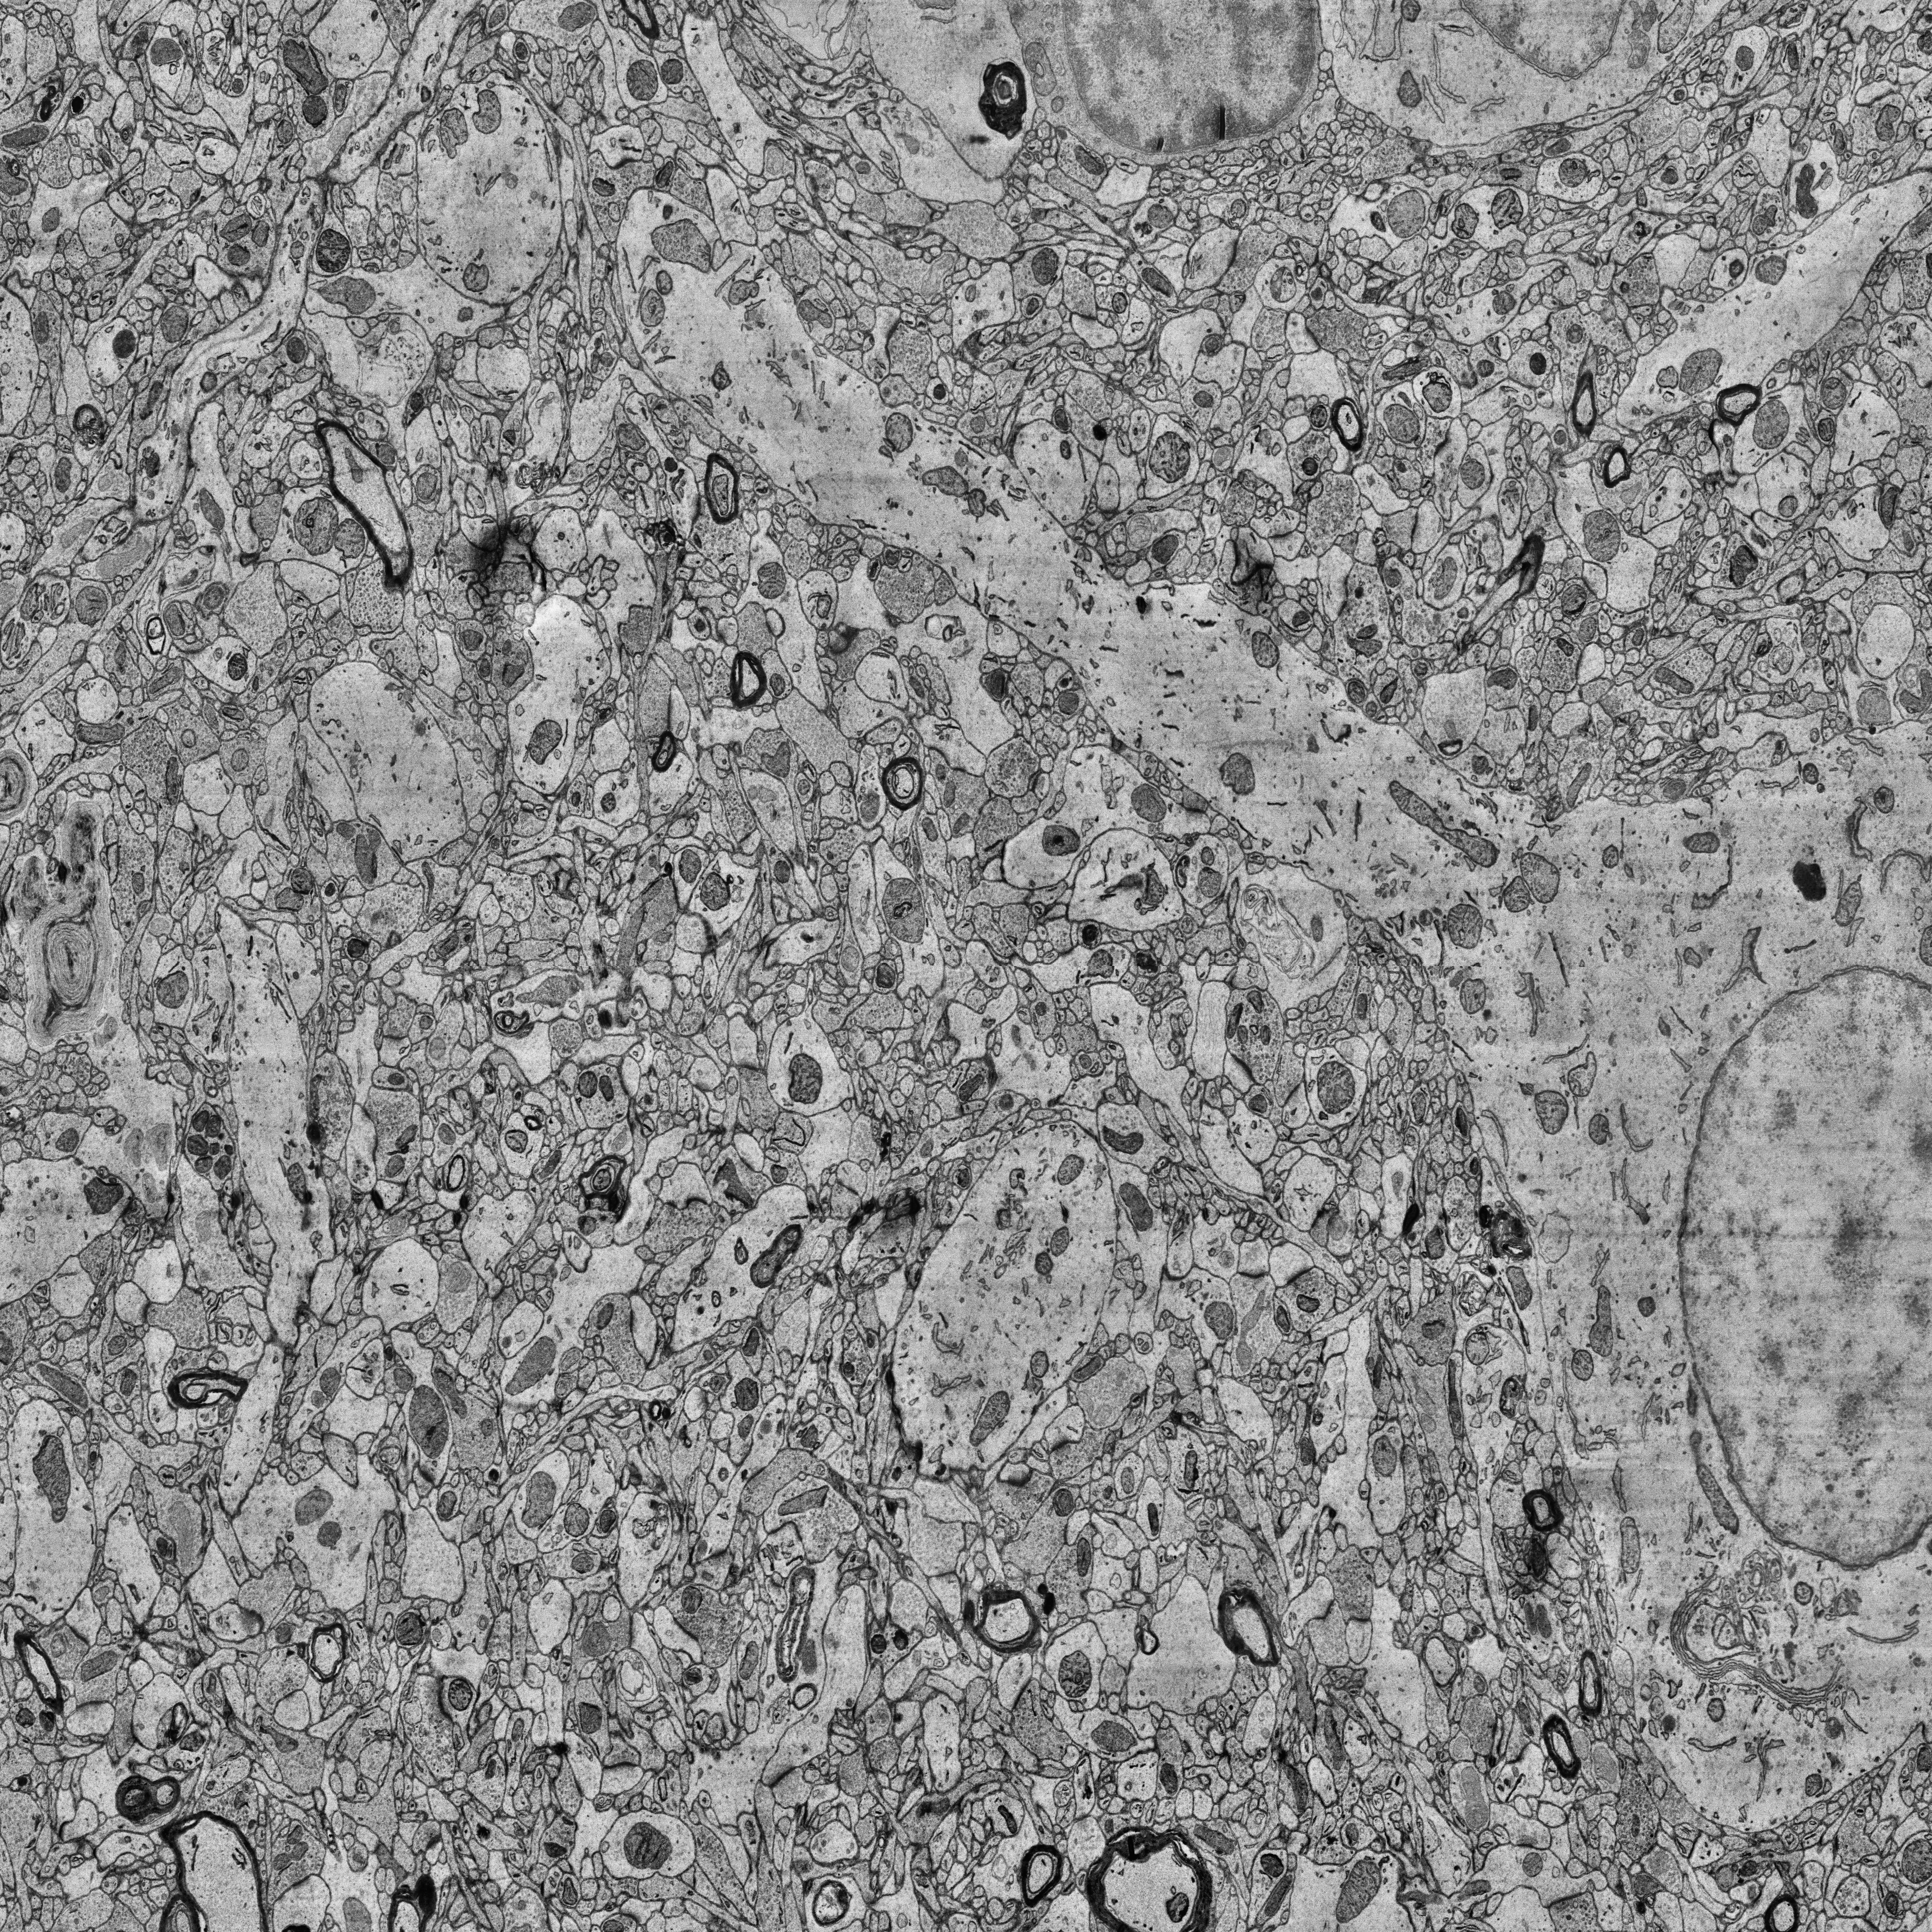
Electron microscopy slice of human cortex tissue
Slice depth (z): 249
Mitochondria instances in slice: 460